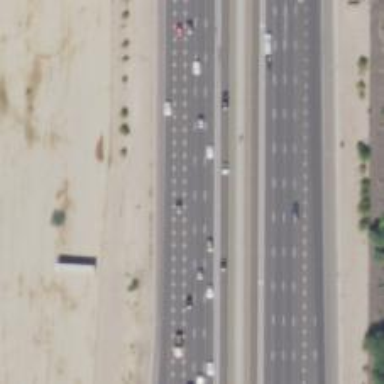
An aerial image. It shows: Motorway junction.